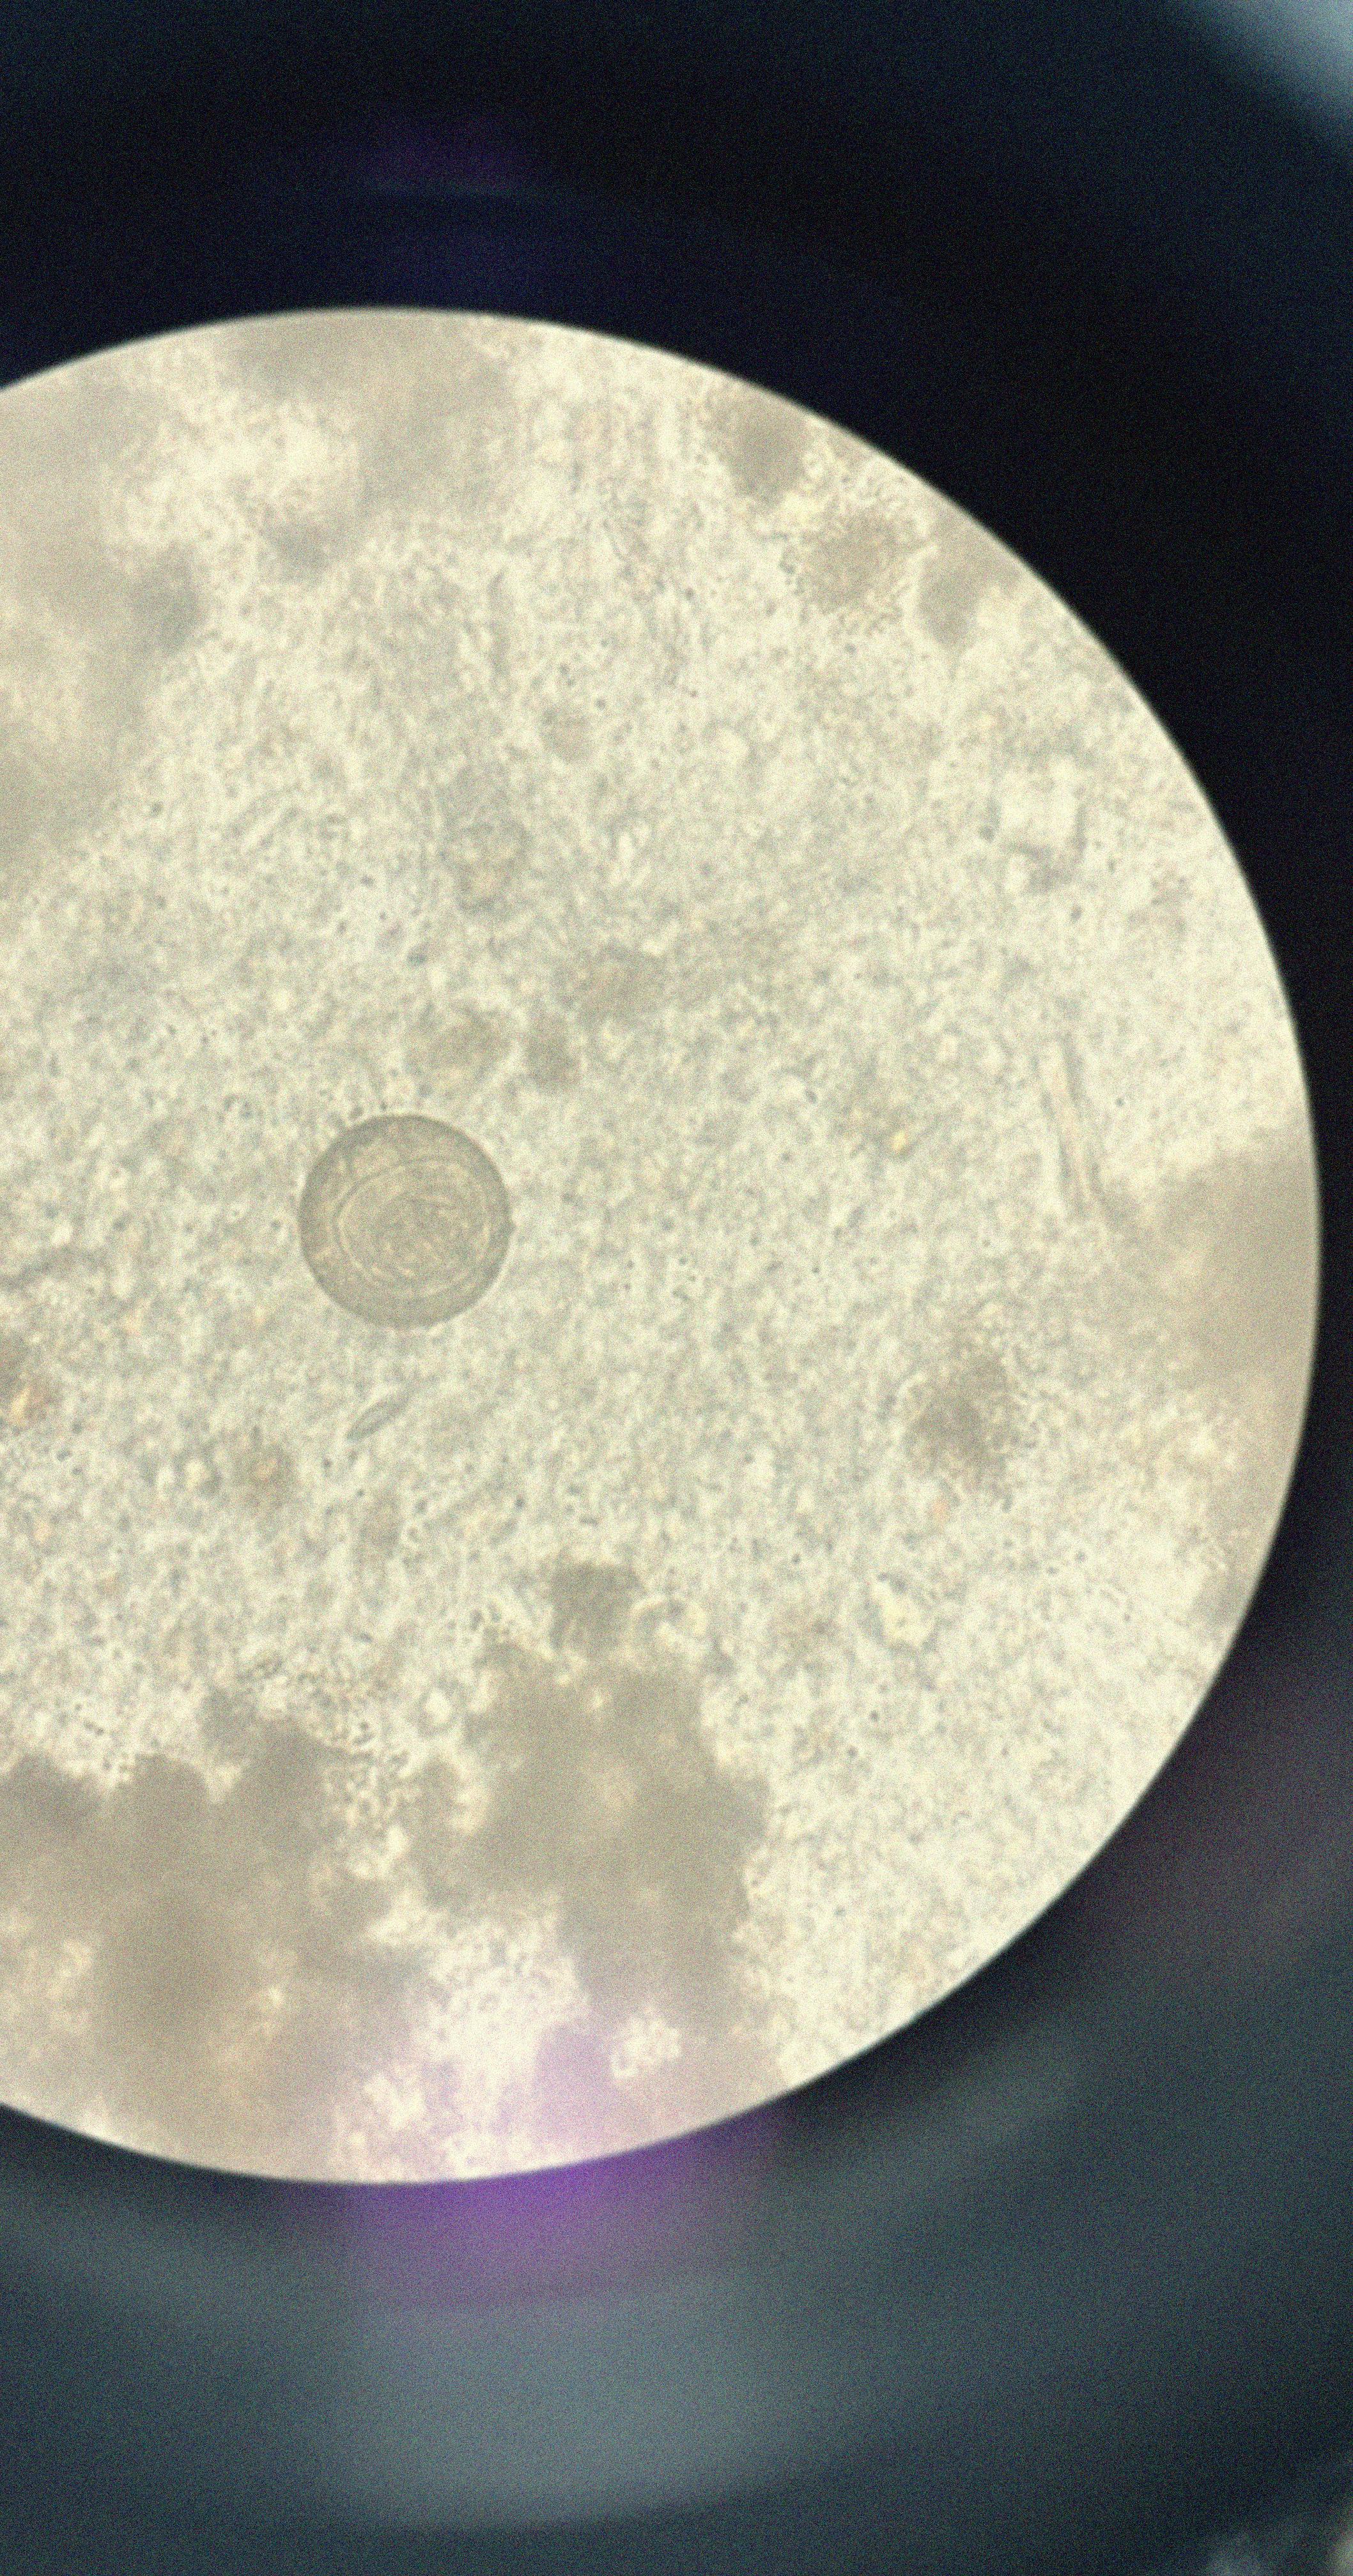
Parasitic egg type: Hymenolepis diminuta